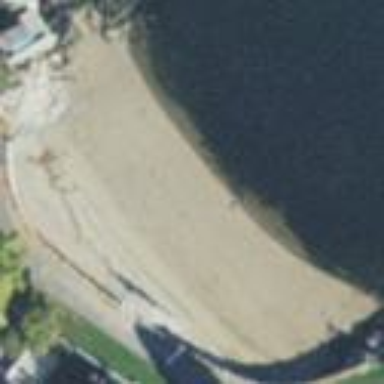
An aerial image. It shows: Sandy beach.